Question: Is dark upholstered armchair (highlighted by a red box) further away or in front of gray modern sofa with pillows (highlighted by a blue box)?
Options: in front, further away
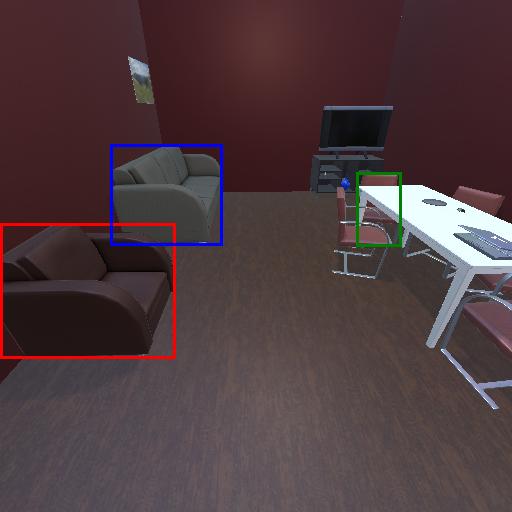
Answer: in front